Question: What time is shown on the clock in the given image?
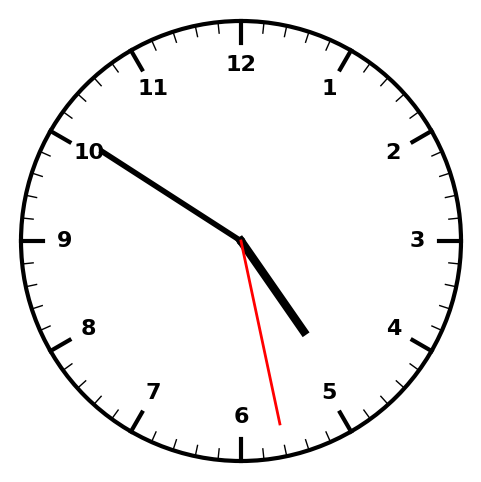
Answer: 04:50:28